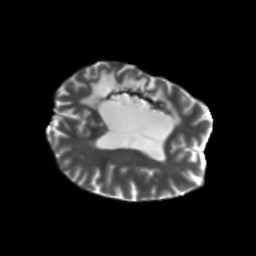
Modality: T2w
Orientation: axial
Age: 31
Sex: female
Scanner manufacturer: siemens
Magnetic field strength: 3 T
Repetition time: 5.25 s
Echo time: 0.08 s